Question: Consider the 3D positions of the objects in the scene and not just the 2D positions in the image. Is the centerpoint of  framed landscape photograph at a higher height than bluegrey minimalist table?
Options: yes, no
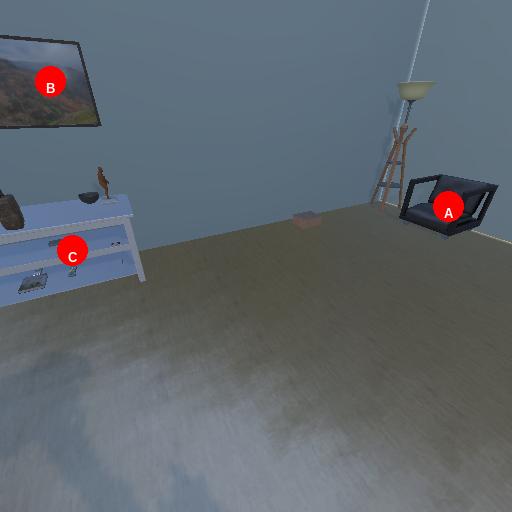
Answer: yes